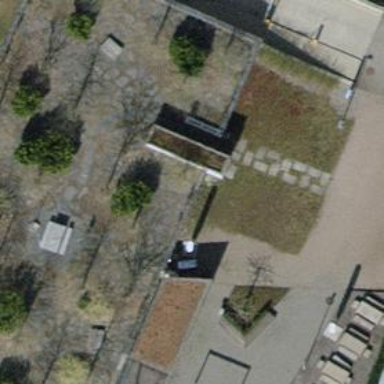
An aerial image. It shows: Concrete steps.